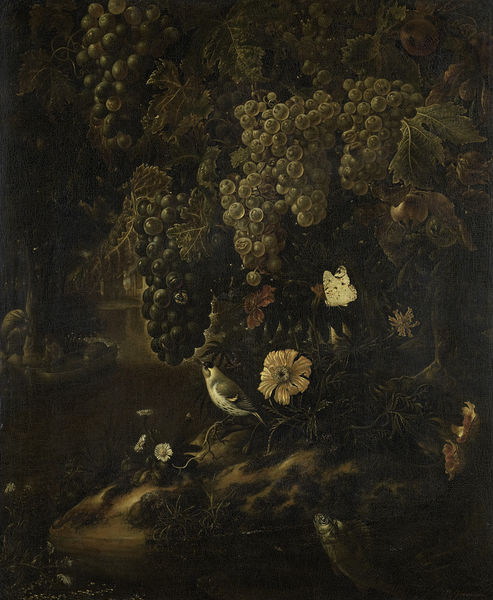
Titel: Druiven, bloemen en dieren
Künstler: Isac Vromans
Standort: Amsterdam
Institution: Rijksmuseum
Schlagwörter: baum, blätter, dunkel, gemälde, schatten, vogel, wasser, grün, teich, blume, blumen, licht, schwarz, blüte, blüten, rot, bach, insel, frucht, früchte, stilleben, stillleben, trauben, schmetterling, fisch, weintrauben, rebe, reben, weinrebe, gänseblümchen, margeriten, weintraunen